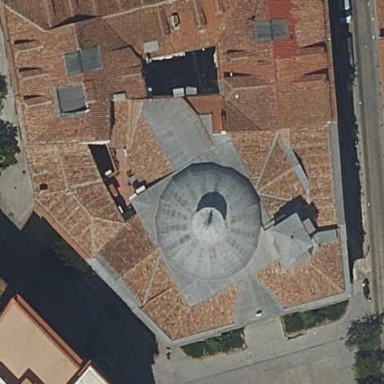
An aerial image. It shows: Part of building with grey dome-shaped roof.